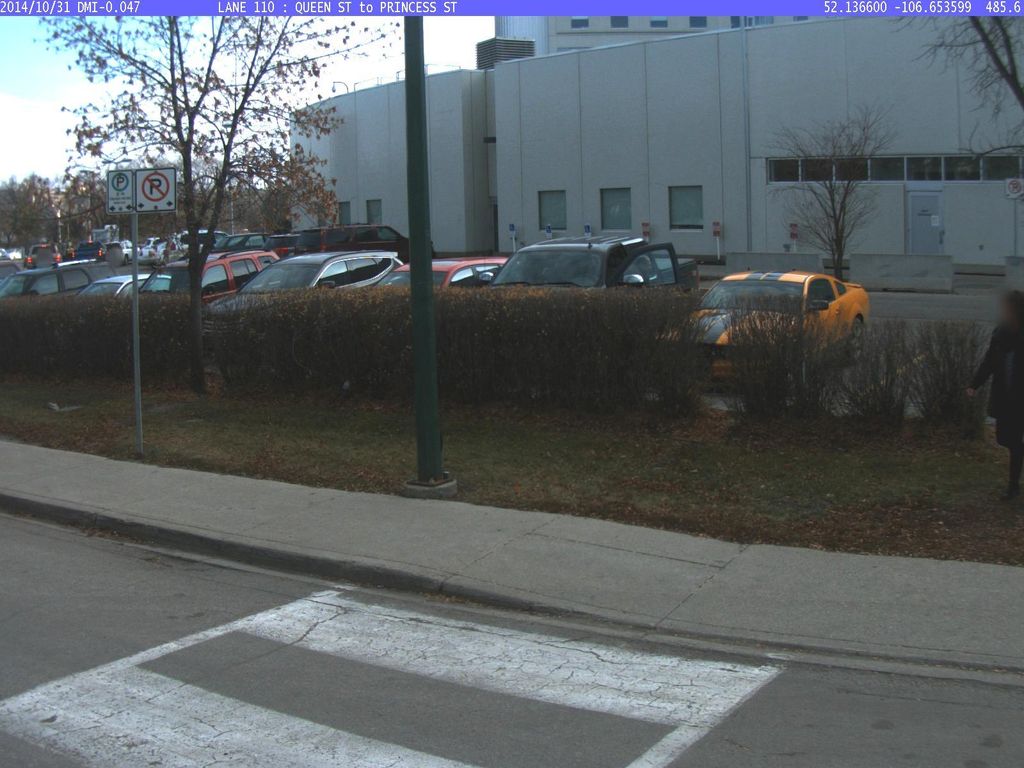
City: saskatoon